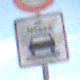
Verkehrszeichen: BeiNaesse
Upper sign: Geschwindigkeit110
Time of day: MorningAfternoon
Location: Outdoor (RoadRail)
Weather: PartlyCloudy
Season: NotSpecified
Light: Natural